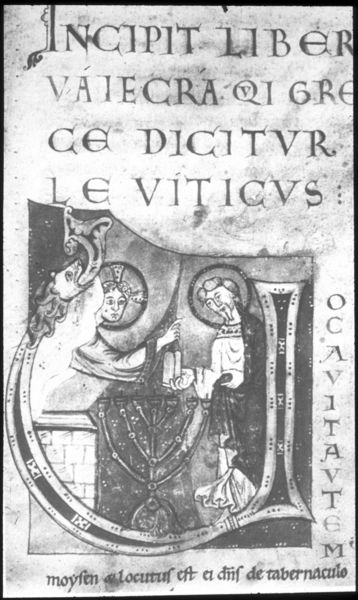
Titel: Bibel (St. Thierry Bibel)
Institution: Reims, Bibliothèque Municipale
Schlagwörter: mann, weiß, licht, männer, schwarz, bart, bibel, stein, schrift, leuchter, buch, kloster, schwarz weiß, seite, buchstabe, kerzenhalter, heiligenschein, nimbus, christus, jesus, mittelalter, heiliger, mönche, heilige, siebenarmiger leuchter, latein, lateinisch, heiligenscheine, evangelium, abschrift, kerzenleichter, viticus